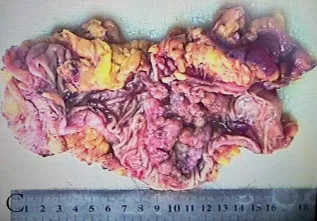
The cancer cells were obviously heteromorphic, with large nuclei, deep staining and frequent mitotic images (D).
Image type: pathology (h&e)